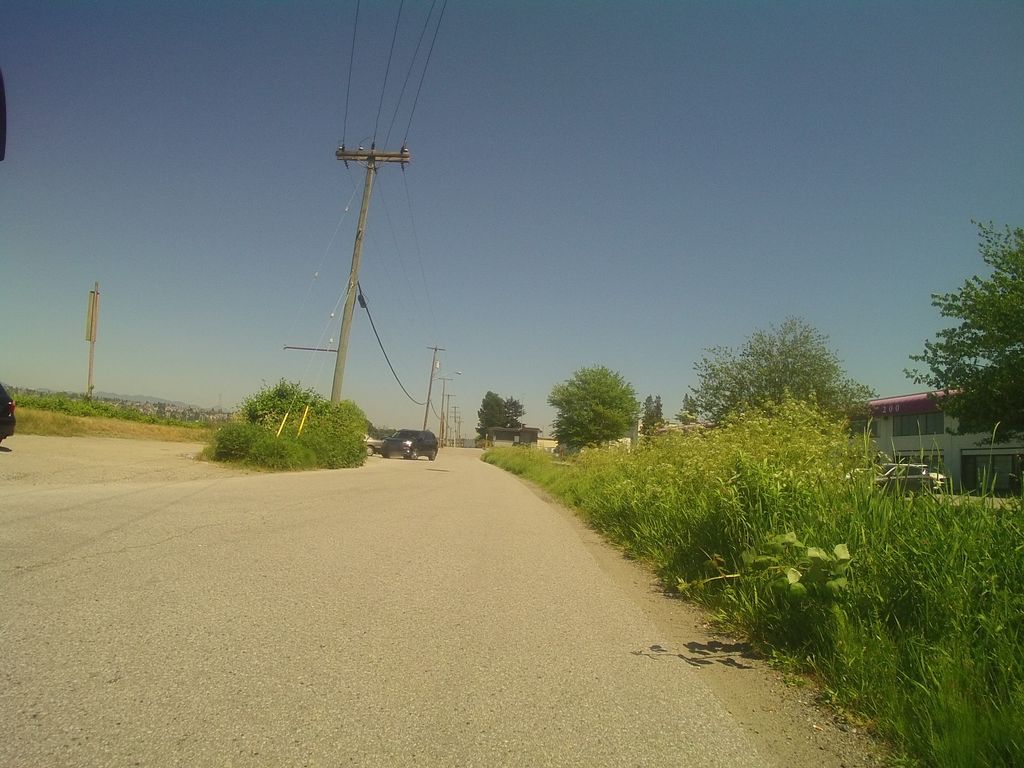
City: vancouver